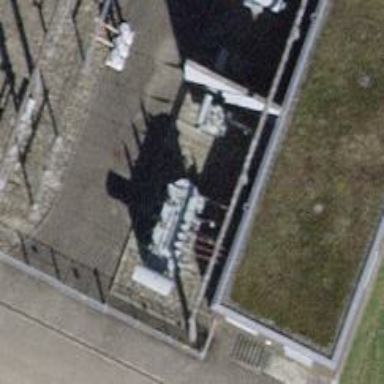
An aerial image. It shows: Outdoor transformer.